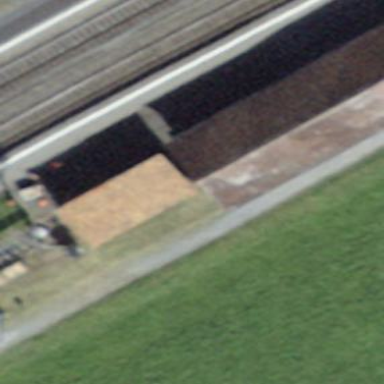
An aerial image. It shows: Transportation building.